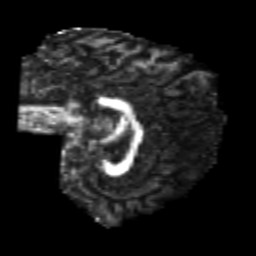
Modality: FA
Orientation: sagittal
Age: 20
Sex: male
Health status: healthy
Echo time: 0.074 s